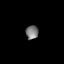
Tissue: lung
Cell type: Epithelial cells
Senescence score: 0.213
Nuclear area (px): 171
Mean DAPI intensity: 122.088